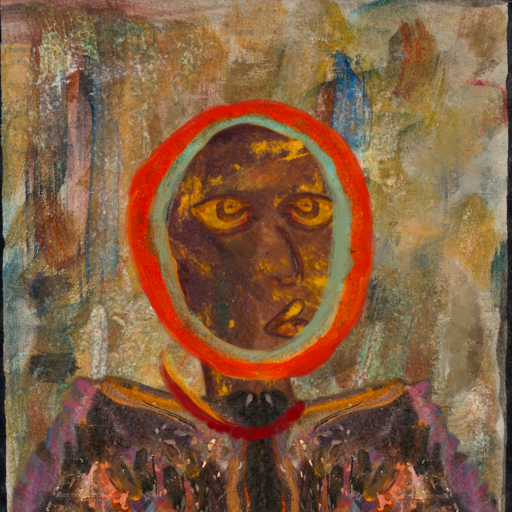
Background: Pipe, Head And Neck Side: Comrade, Face Side: Comrade, Bust: Gypsy_Queen, Hair Side: Sisters, Head Accessory: Blank, Second Necklace: Blank, Necklace: Pipe, Baby: Blank